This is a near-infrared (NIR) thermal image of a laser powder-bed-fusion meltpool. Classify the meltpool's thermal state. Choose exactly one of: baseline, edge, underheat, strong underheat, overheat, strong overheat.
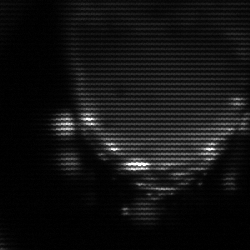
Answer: edge